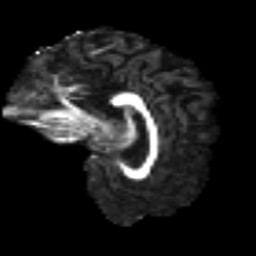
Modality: FA
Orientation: sagittal
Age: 25
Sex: female
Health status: ill
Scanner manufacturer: siemens
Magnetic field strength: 3 T
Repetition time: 6.5 s
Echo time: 0.062 s